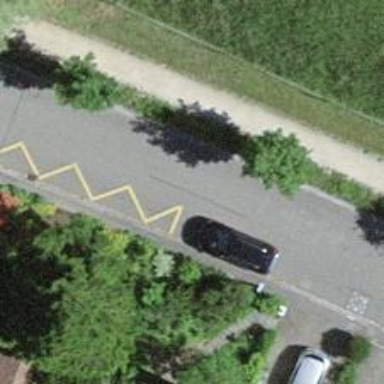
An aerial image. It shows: Smoothly paved residential road.